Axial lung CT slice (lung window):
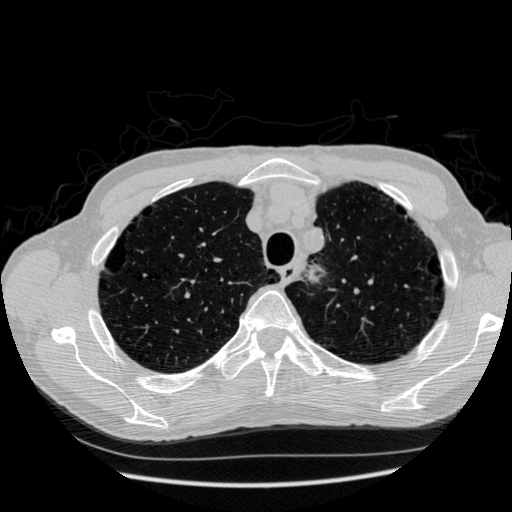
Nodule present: no